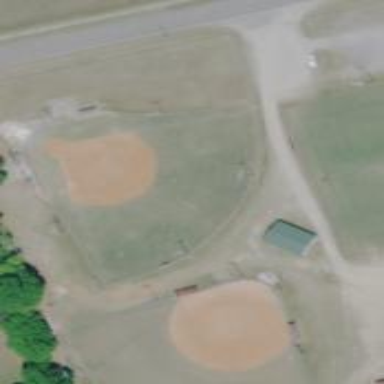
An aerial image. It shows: Baseball pitch for leisure land.